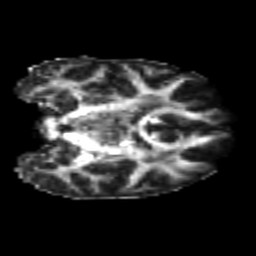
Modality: FA
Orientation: coronal
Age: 25
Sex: female
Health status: healthy
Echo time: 0.074 s